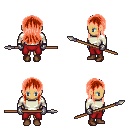
a pixel art fantasy rpg character, female body template, human, tanned skin, white long-sleeve shirt, red pants, red unkempt hairstyle, metal gloves, brown shoes, spear, four views (front, back, left, right), 2x2 character sprite sheet, small pixel art, hard edges, no anti-aliasing